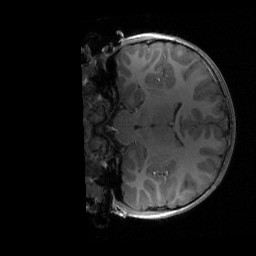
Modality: T1w
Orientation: coronal
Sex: male
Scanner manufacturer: siemens
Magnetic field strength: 3 T
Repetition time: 1.9 s
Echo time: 0.00243 s